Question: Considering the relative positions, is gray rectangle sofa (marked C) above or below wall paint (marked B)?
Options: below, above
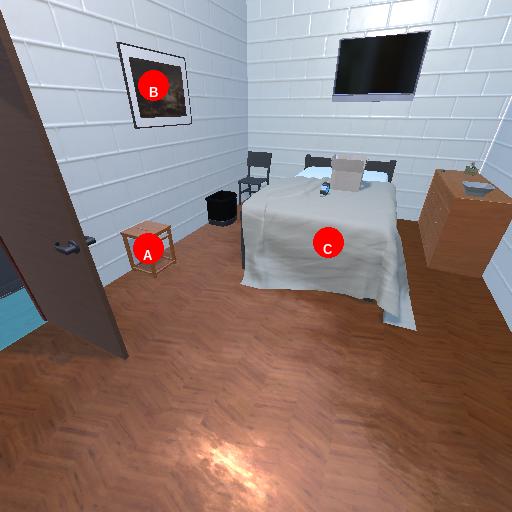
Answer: below